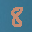
Label: 8